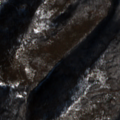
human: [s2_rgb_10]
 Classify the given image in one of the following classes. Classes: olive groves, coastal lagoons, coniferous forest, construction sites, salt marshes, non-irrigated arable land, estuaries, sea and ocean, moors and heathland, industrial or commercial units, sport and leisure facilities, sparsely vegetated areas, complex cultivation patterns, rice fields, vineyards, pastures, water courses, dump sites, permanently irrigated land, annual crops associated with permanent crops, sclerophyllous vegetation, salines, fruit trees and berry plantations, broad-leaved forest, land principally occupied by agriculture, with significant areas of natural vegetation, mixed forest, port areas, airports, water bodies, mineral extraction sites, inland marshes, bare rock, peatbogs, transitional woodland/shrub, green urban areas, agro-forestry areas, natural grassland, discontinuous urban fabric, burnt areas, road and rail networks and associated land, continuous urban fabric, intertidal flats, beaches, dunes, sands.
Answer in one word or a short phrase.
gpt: broad-leaved forest, transitional woodland/shrub